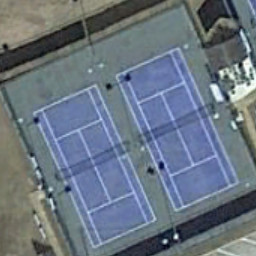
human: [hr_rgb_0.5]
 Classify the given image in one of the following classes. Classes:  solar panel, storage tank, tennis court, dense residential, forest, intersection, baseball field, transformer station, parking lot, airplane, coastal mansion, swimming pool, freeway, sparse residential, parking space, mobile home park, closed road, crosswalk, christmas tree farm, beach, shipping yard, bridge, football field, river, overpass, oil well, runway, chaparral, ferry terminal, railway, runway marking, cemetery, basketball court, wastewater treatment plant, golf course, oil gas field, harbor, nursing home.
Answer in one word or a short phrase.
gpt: tennis court